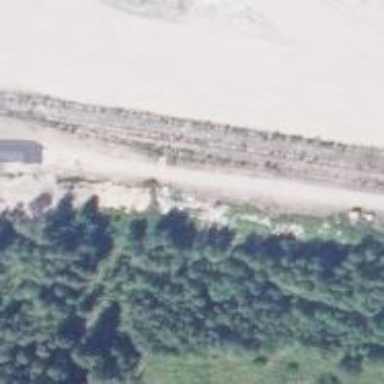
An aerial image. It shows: Unused railway yard.